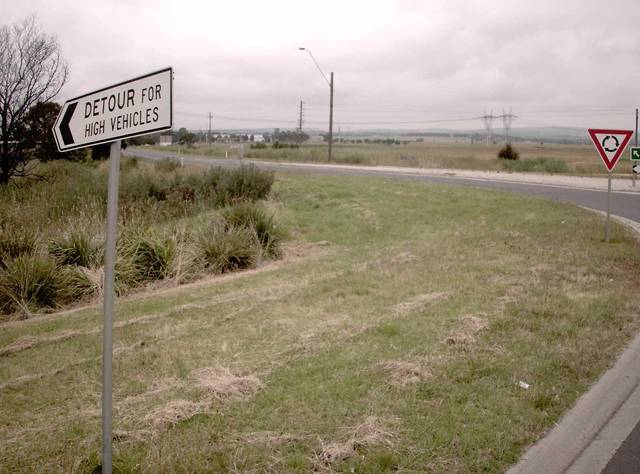
Region: Australia
Coordinates: -38.247, 146.426